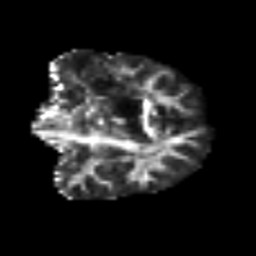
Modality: FA
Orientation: coronal
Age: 40
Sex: female
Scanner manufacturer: siemens
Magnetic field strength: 3 T
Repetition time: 6.1 s
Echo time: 0.101 s